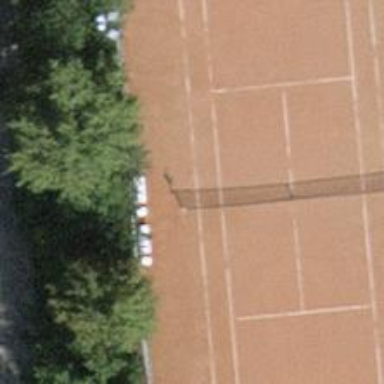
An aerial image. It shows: Tennis court in leisure pitch.